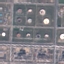
Land use / land cover: Industrial